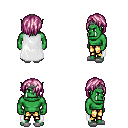
a pixel art fantasy rpg character, male body template, orc, green skin, white cape, gold greaves, pink bangs hairstyle, iron tiara, white slippers, four views (front, back, left, right), 2x2 character sprite sheet, small pixel art, hard edges, no anti-aliasing